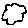
Label: cloud